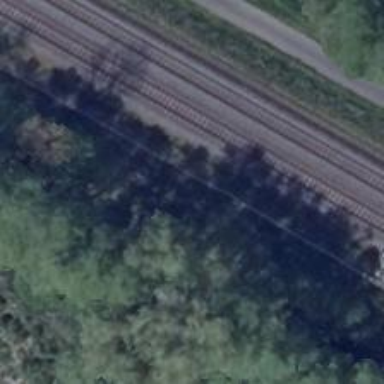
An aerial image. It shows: Railway signal.